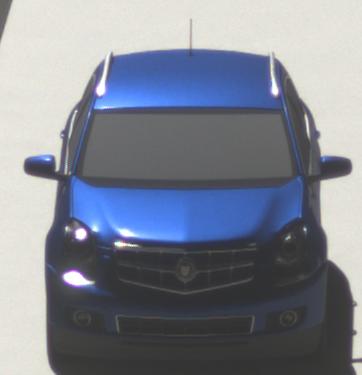
Make: Cadillac
Model: SRX 3.0 V6
Detailed model: SRX (II)
Model produced from: 2010/12
Model produced until: 2012/01
Doors: 5
Color: blue
Road condition: dry road
Daytime: midday
Contrast: high contrast